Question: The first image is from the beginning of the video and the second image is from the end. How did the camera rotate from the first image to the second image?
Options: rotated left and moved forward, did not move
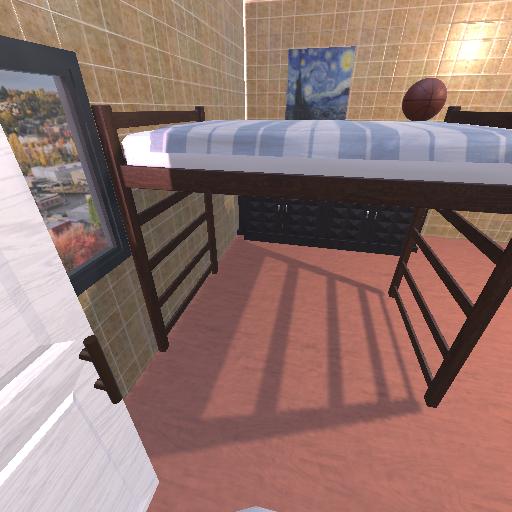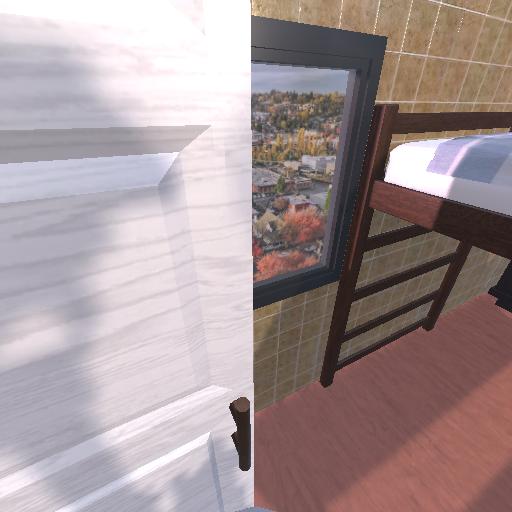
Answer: rotated left and moved forward